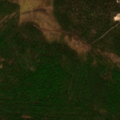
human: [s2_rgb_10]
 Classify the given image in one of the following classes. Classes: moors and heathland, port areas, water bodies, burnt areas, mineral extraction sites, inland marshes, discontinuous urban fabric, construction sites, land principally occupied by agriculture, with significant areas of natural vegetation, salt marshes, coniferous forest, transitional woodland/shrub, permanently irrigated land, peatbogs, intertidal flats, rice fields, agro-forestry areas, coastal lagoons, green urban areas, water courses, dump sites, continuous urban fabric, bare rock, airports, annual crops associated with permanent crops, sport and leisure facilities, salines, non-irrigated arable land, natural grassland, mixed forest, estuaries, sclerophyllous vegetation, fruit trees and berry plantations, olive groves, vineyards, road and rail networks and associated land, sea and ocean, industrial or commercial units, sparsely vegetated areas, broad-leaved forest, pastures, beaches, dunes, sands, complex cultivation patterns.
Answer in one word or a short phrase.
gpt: coniferous forest, mixed forest, transitional woodland/shrub